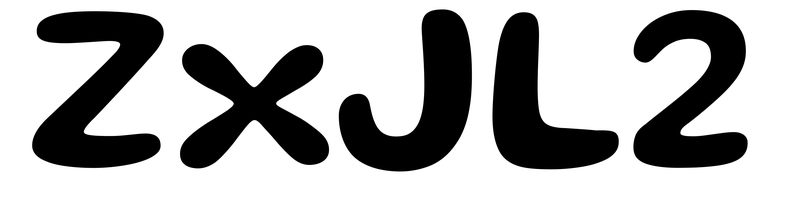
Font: Gluten_Medium